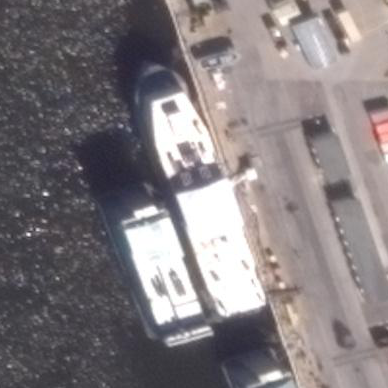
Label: civil